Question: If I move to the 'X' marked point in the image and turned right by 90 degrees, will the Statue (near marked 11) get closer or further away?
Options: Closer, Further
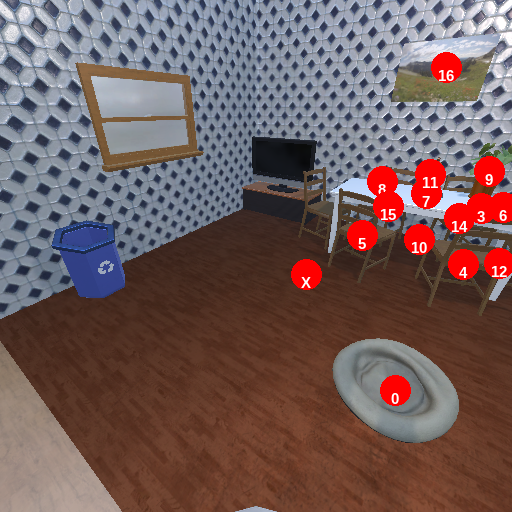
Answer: Closer